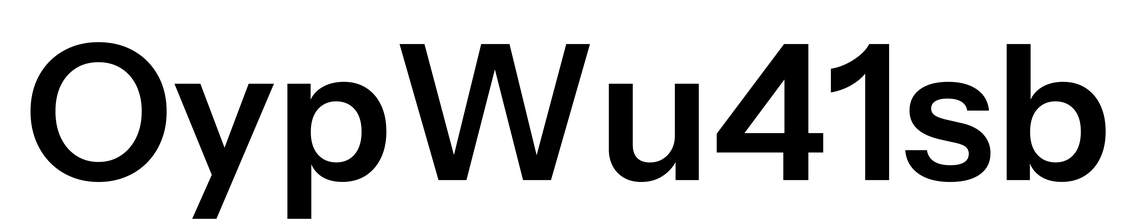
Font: InstrumentSans_SemiBold